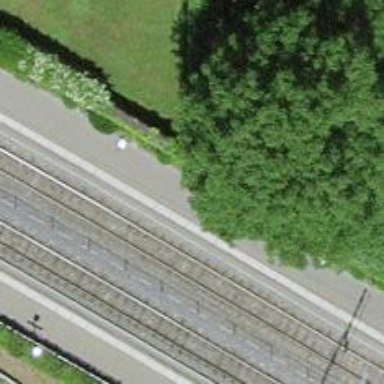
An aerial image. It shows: Platform with shelter made of asphalt. It is public transport platform located alongside railway.